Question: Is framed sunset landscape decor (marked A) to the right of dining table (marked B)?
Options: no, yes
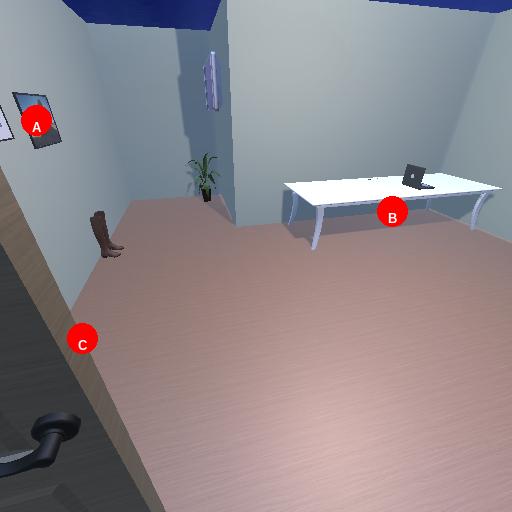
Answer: no